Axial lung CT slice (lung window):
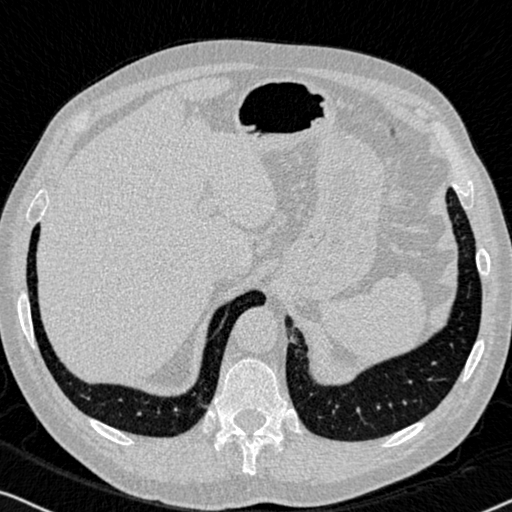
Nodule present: no